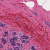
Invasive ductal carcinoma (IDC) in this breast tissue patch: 0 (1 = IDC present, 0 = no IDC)